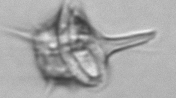
Label: Amylax